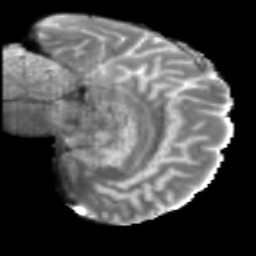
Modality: T2w
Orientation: sagittal
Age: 46
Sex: male
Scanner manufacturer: siemens
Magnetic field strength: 3 T
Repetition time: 5 s
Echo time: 0.092 s